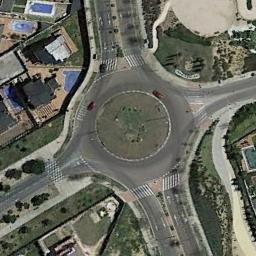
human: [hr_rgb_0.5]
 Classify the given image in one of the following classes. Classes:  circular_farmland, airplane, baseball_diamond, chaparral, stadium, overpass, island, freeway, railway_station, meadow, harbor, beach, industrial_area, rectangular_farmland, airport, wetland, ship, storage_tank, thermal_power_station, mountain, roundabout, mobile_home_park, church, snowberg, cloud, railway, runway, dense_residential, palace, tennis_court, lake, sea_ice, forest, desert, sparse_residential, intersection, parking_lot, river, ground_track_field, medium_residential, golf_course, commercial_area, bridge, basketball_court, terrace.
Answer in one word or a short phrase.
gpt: roundabout